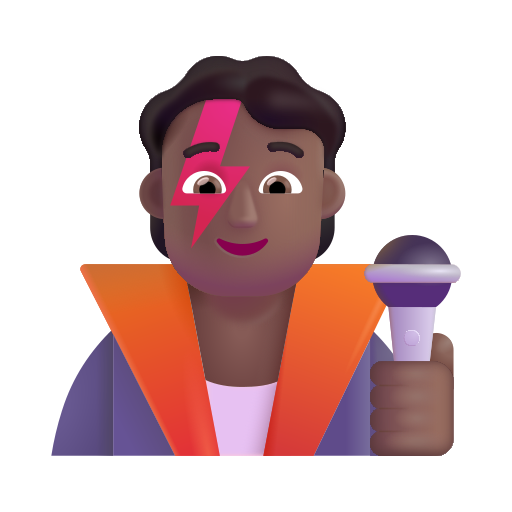
singer color  dark